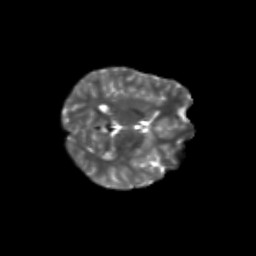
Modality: T2w
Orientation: axial
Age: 9
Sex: female
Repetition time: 9.512 s
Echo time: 0.089 s